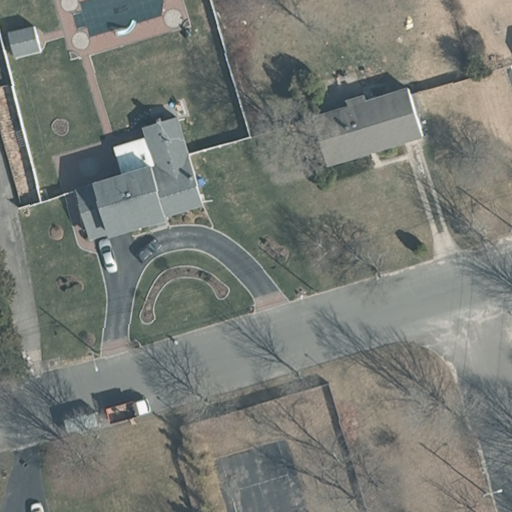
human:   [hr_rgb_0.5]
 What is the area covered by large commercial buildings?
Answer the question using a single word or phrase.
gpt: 0m2

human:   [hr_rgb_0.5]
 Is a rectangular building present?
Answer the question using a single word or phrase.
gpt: yes

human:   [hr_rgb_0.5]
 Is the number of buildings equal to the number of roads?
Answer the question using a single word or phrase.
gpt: no

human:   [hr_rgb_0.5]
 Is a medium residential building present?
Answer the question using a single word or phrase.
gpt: yes

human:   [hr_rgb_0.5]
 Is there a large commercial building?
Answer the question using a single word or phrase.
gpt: no

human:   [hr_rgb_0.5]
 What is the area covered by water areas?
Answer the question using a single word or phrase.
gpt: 0m2

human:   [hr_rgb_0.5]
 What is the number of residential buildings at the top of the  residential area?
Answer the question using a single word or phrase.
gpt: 0

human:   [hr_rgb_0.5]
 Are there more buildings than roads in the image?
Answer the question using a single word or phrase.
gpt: yes

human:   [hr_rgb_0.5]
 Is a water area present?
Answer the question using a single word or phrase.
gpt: no

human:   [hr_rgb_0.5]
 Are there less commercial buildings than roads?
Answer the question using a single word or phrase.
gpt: yes

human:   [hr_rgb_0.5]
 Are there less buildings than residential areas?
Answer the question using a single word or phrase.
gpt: no

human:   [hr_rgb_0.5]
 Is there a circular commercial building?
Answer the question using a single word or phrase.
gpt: no

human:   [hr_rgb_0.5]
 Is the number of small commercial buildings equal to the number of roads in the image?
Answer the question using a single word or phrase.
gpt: no

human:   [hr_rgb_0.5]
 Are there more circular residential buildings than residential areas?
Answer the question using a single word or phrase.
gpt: no

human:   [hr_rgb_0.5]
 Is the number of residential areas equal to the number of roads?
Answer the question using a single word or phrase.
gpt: no

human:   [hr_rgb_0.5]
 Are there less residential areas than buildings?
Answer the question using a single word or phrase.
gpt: yes

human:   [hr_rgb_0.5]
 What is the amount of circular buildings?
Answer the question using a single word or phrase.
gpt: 0

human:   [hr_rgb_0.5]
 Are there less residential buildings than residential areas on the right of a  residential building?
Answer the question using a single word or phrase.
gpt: no

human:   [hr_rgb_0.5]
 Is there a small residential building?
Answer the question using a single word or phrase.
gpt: no

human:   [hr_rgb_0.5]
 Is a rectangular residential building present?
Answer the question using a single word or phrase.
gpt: no

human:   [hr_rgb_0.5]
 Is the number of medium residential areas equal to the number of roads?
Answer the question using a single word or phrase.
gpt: no

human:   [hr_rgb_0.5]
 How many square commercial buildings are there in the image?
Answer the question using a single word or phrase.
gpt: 0

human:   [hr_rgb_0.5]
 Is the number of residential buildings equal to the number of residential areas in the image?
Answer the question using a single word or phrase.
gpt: no

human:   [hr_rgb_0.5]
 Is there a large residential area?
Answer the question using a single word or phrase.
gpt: yes

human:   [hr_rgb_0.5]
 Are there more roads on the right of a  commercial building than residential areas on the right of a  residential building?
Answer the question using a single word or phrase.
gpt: no

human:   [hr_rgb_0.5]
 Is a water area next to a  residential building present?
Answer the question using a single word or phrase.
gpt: no

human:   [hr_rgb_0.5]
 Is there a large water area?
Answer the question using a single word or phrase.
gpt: no

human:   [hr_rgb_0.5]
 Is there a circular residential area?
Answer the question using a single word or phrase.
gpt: no

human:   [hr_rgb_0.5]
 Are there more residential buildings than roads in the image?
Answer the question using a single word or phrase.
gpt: no

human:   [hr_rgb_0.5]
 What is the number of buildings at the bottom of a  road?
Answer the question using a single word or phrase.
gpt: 0

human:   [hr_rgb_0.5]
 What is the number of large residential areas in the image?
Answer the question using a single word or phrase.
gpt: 1

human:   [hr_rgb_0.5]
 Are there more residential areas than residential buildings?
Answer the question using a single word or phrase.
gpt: no

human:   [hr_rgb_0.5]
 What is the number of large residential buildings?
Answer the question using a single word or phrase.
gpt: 0

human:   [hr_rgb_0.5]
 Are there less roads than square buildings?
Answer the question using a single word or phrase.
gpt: no

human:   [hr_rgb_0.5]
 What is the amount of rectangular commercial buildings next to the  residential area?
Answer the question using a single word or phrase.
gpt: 0

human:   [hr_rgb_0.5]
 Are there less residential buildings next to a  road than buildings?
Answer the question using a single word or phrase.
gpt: yes